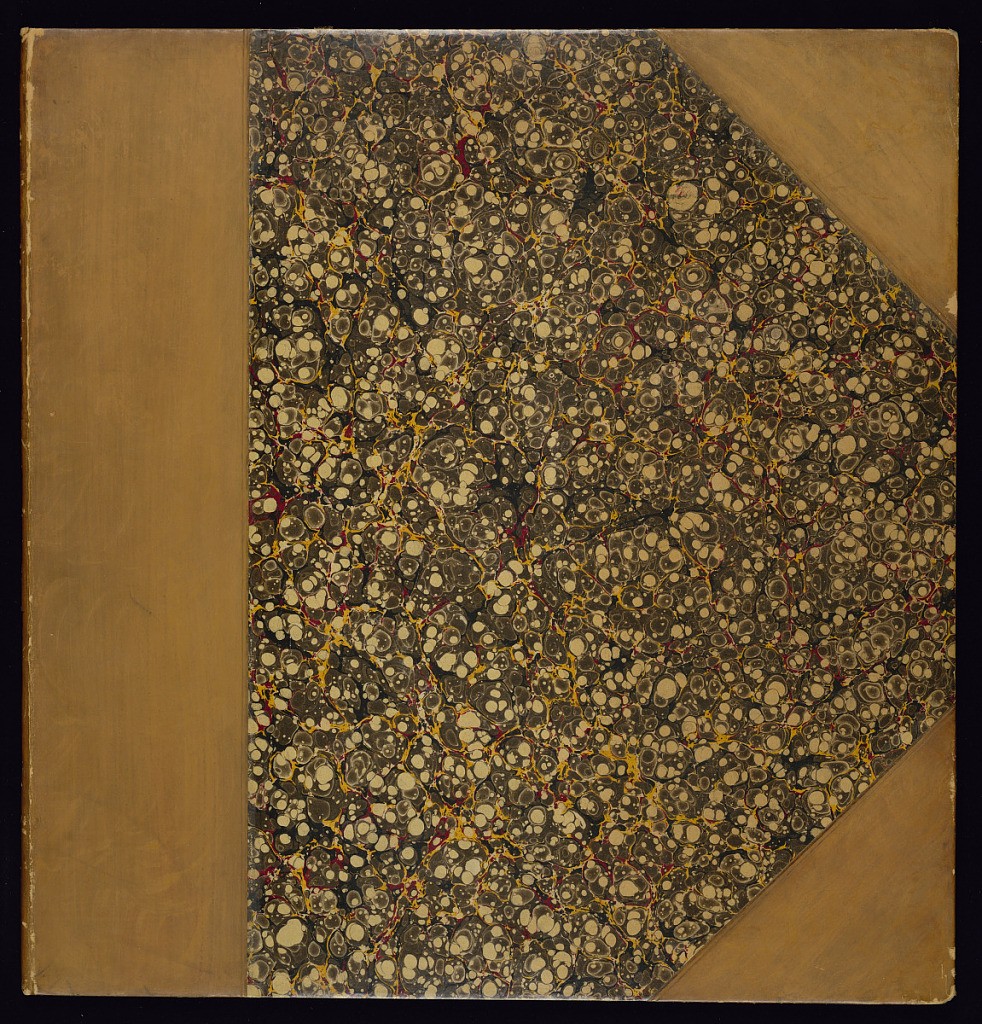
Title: Album of Prints: Designs for the Carriage of the Duke of Ossuna by Bernard Picart
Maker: Bernard Picart, 1673–1733
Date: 1714
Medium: Black ink, engravings on paper
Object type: Album
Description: Album of prints of designs for a carriage for the Duke of Ossuna by Bernard PIcart. Picart was commissioned with several coach designs following the Congress of Utrecht (1712-1713) which settled the War of the Spanish Succession, leading to the crowning of Philip, Duke of Anjou - Louis XIV of France's grandson - as Philip V of Spain. Picart created this album of seven coach designs, published in Amsterdam, for the Duke of Osuna, ambassador to the new King of Spain.